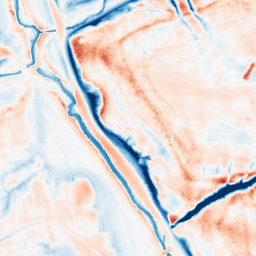
Category: edge_preserving
Decomposition family: guided
Decomposition parameters: radius: 8
eps: 0.1
Upsampling method: bspline
Upsampling parameters: scale: 8
Upsampling scale: 8